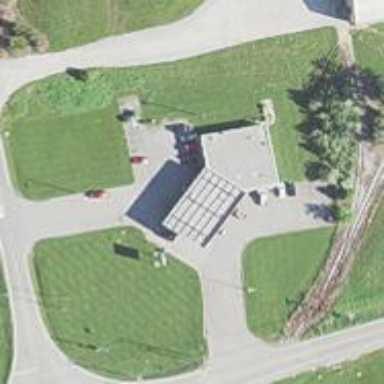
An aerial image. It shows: Convenience shop.